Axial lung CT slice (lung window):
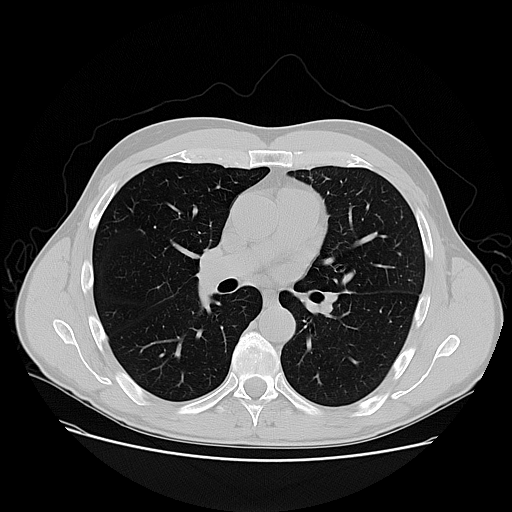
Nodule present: no